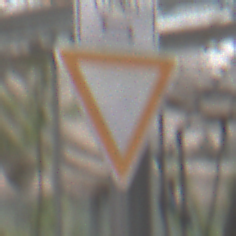
Verkehrszeichen: VorfahrtGewaehren
Zusatzzeichen oben: RichtungsangabeDurchPfeile9
Umgebung: Roofed, Special
Tageszeit: Midday
Wetter: Overcast
Licht: Natural
Jahreszeit: NotSpecified
Kontrast: LowContrast